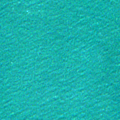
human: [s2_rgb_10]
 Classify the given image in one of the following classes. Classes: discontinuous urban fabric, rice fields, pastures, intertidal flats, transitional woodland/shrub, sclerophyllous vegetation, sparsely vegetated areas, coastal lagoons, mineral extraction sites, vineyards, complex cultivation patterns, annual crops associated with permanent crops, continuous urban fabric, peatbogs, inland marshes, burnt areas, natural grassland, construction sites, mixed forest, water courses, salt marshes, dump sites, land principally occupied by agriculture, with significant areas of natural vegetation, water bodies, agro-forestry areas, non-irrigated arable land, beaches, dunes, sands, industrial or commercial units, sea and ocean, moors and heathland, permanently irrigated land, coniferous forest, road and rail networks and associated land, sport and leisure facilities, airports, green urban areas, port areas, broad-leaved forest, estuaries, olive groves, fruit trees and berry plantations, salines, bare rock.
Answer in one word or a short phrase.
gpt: sea and ocean